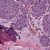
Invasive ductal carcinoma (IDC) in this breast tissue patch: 1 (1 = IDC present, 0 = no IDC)